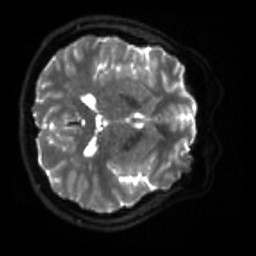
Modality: sbref
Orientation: axial
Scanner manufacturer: siemens
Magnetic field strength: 3 T
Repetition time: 4 s
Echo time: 0.0594 s